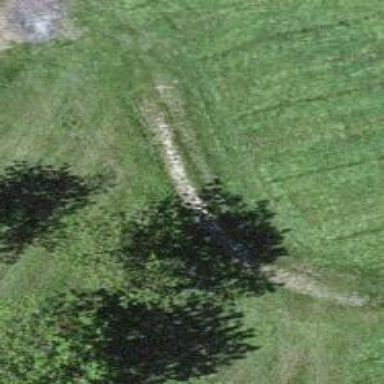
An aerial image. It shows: Gravel track with grade 4 quality.